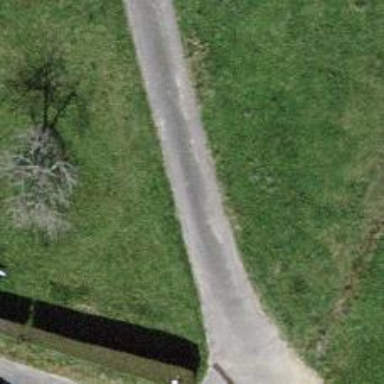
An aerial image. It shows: Service road.